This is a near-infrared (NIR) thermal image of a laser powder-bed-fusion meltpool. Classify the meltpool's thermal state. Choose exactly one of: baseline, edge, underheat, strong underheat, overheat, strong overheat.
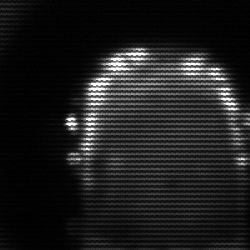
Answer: baseline